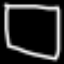
Label: square